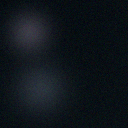
Screen state: off